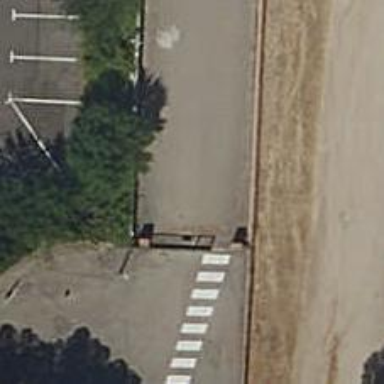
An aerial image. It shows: Lift gate barrier.